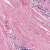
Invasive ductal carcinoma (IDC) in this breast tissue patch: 0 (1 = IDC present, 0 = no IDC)